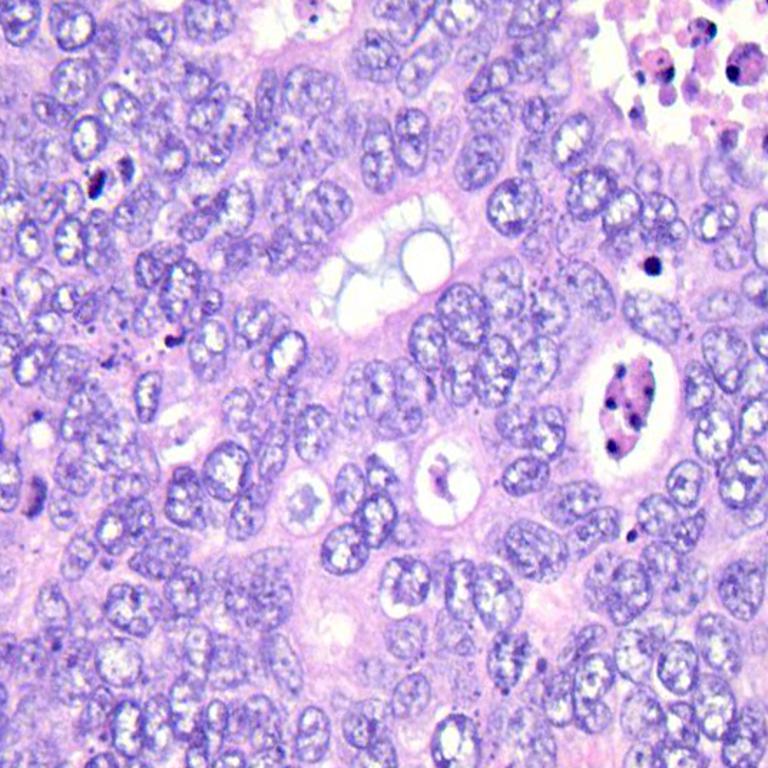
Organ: colon
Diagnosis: adenocarcinomas